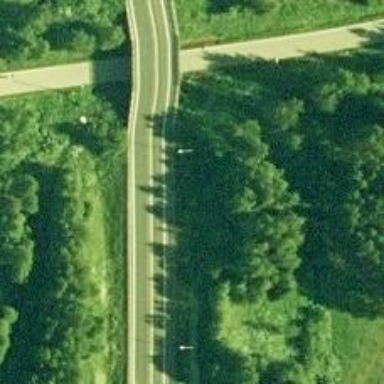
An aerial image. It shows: Asphalt motorway of trunk classification.